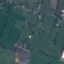
Label: Pasture